Aerial crown-view tile of a tropical tree (Barro Colorado Island, Panama), acquired 20250317:
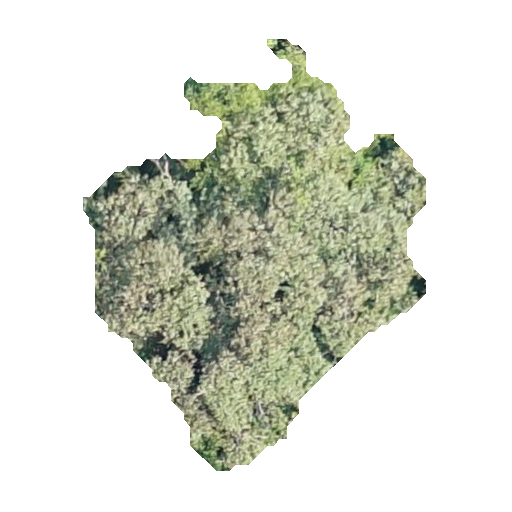
Species: Luehea seemannii
GBIF accepted scientific name: Luehea seemannii
Crown area: 125.043 m²